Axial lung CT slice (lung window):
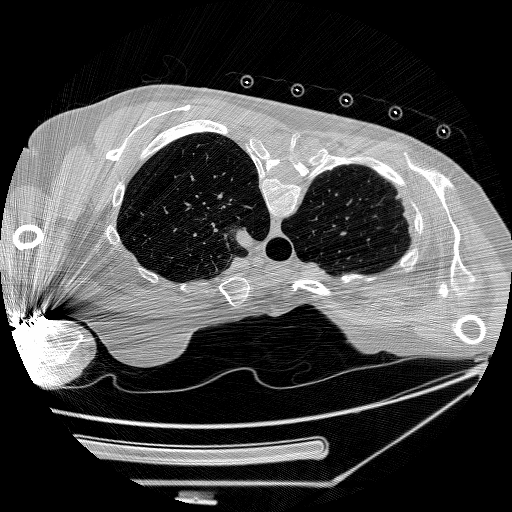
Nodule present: no